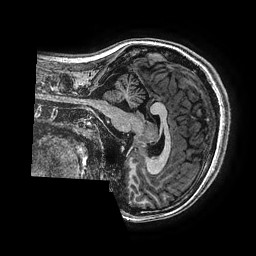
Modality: T1w
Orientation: sagittal
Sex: female
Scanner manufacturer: ge
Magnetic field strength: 3 T
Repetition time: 0.00766 s
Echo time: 0.003476 s